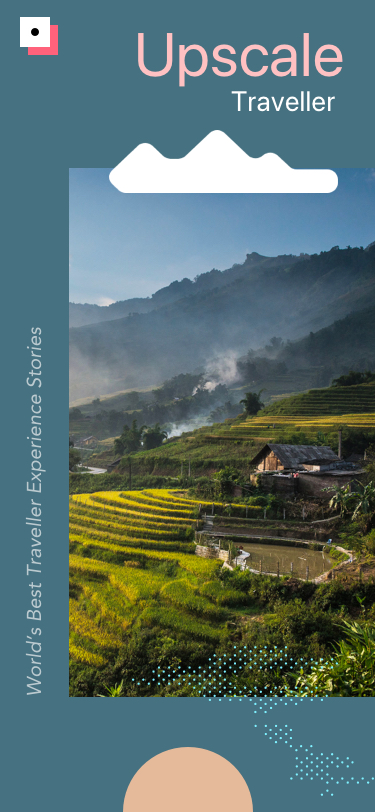
Text in this UI design:
Traveller
Upscale